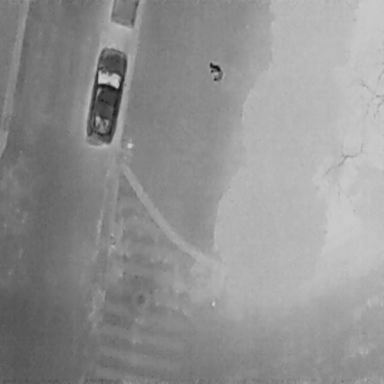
There are three objects shown in the infrared image, including a Person, and two Cars.